Question: I'm having an issue with 'UILabels' not displaying in my table view cells using the contentView property of the cell. The 'UILabels' were showing before I added a UIImage to the cells. I wanted to add the text to the cells and used cell.contenView so I could place the UILAbels where I wanted.
thanks for any help with this.
here's my code:
'''
- (UITableViewCell *)tableView:(UITableView *)tableView cellForRowAtIndexPath:(NSIndexPath *)indexPath
{
static NSString * cellReuseIdentifier = @"cellReuseIdentifier";
UITableViewCell *cell = [tableView dequeueReusableCellWithIdentifier:cellReuseIdentifier];
if (cell == nil)
{
cell = [[UITableViewCell alloc] initWithStyle:UITableViewCellStyleDefault reuseIdentifier:cellReuseIdentifier];
UILabel *titleLabel = [[UILabel alloc] initWithFrame:CGRectMake(0, 2, 320, 30)];
titleLabel.tag = 234234;
titleLabel.backgroundColor = [UIColor clearColor];
titleLabel.textColor = [UIColor whiteColor];
[titleLabel setFont:[UIFont fontWithName:@"DIN" size:24]];
titleLabel.layer.shadowColor = [[UIColor whiteColor] CGColor];
titleLabel.layer.shadowOpacity = 0.7;
titleLabel.layer.shouldRasterize=YES;
[cell.contentView addSubview:titleLabel];
UILabel *detailLabel = [[UILabel alloc] initWithFrame:CGRectMake(0, 160, cell.bounds.size.width, 30)];
detailLabel.tag = 345345;
detailLabel.backgroundColor = [UIColor clearColor];
detailLabel.textColor = [UIColor whiteColor];
[detailLabel setFont:[UIFont fontWithName:@"DIN" size:18]];
detailLabel.layer.shadowColor = [[UIColor whiteColor] CGColor];
detailLabel.layer.shadowOpacity = 0.7;
detailLabel.layer.shouldRasterize=YES;
[cell.contentView addSubview:detailLabel];
}
UILabel *titleLabel = (UILabel *)[cell viewWithTag:234234];
titleLabel.text = (NSString *)[[publicDataArray objectAtIndex:indexPath.row] objectForKey:@"title"];
UILabel *detailLabel = (UILabel *)[cell viewWithTag:345345];
detailLabel.text = (NSString *)[[publicDataArray objectAtIndex:indexPath.row] objectForKey:@"description"];
NSString *imageUrlString = [NSString stringWithFormat:@"%@", [[publicDataArray objectAtIndex:indexPath.row] objectForKey:@"image"]];
UIImage *cachedImage = [self.imageCache objectForKey:imageUrlString];
if (cachedImage)
{
cell.imageView.image = cachedImage;
}
else
{
cell.imageView.image = [UIImage imageNamed:@"rest.jpg"]; // initialize the image with blank image as a placeholder
// download in the image in the background
[self.imageDownloadingQueue addOperationWithBlock:^{
NSURL *imageUrl = [NSURL URLWithString:imageUrlString];
NSData *imageData = [NSData dataWithContentsOfURL:imageUrl];
UIImage *image = nil;
if (imageData)
image = [UIImage imageWithData:imageData];
if (image)
{
[self.imageCache setObject:image forKey:imageUrlString]; // add the image to your cache
// finally, update the user interface in the main queue
[[NSOperationQueue mainQueue] addOperationWithBlock:^{
// make sure the cell is still visible
UITableViewCell *updateCell = [tableView cellForRowAtIndexPath:indexPath];
if (updateCell)
cell.imageView.image = image;
}];
}
}];
}
return cell;
}
'''
also, When I add 'cell.textLabel.text = [[publicDataArray objectAtIndex:indexPath.row] objectForKey:@"title"];'
instead of using the contentView the cell text displays off the the right.

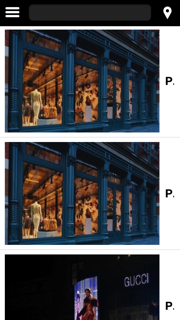
Answer: You just did a silly mistake over here:
'''
detailLabel.textColor = [UIColor whiteColor];
'''
You're trying to show white font color on a white background?
I just tested your code like below and it displayed correctly:
'''
UILabel *titleLabel;
UILabel *detailLabel;
- (UITableViewCell *)tableView:(UITableView *)tableView cellForRowAtIndexPath:(NSIndexPath *)indexPath
{
static NSString * cellReuseIdentifier = @"cellReuseIdentifier";
UITableViewCell *cell = [tableView dequeueReusableCellWithIdentifier:cellReuseIdentifier];
if (cell == nil)
{
cell = [[UITableViewCell alloc] initWithStyle:UITableViewCellStyleDefault reuseIdentifier:cellReuseIdentifier];
titleLabel = [[UILabel alloc] initWithFrame:CGRectMake(0, 2, 320, 30)];
titleLabel.tag = 234234;
titleLabel.backgroundColor = [UIColor clearColor];
titleLabel.textColor = [UIColor blackColor];
[titleLabel setFont:[UIFont boldSystemFontOfSize:15]];
titleLabel.layer.shadowColor = [[UIColor whiteColor] CGColor];
titleLabel.layer.shadowOpacity = 0.7;
titleLabel.layer.shouldRasterize=YES;
[cell.contentView addSubview:titleLabel];
detailLabel = [[UILabel alloc] initWithFrame:CGRectMake(0, 160, cell.bounds.size.width, 30)];
detailLabel.tag = 345345;
detailLabel.backgroundColor = [UIColor clearColor];
detailLabel.textColor = [UIColor blackColor];
[detailLabel setFont:[UIFont boldSystemFontOfSize:15]];
detailLabel.layer.shadowColor = [[UIColor whiteColor] CGColor];
detailLabel.layer.shadowOpacity = 0.7;
detailLabel.layer.shouldRasterize=YES;
[cell.contentView addSubview:detailLabel];
[cell.contentView bringSubviewToFront:titleLabel];
[cell.contentView bringSubviewToFront:detailLabel];
}
detailLabel = (UILabel *)[cell viewWithTag:345345];
detailLabel.text = [_objects objectAtIndex:indexPath.row];
titleLabel = (UILabel *)[cell viewWithTag:234234];
titleLabel.text = [_objects objectAtIndex:indexPath.row];
return cell;
}
'''
To bring your created label above your image view you just need to add those two lines:
'''
[cell.contentView bringSubviewToFront:titleLabel];
[cell.contentView bringSubviewToFront:detailLabel];
'''
Also, add image contentView as seen below:
'''
imgView = [[UIImageView alloc] initWithFrame:CGRectMake(40, 20, 40 ,40)];
imgView.image = [UIImage imageNamed:@"img.png"];
[cell.contentView addSubview:imgvie];
'''
Screenshot: